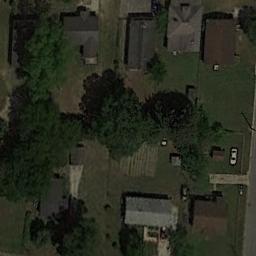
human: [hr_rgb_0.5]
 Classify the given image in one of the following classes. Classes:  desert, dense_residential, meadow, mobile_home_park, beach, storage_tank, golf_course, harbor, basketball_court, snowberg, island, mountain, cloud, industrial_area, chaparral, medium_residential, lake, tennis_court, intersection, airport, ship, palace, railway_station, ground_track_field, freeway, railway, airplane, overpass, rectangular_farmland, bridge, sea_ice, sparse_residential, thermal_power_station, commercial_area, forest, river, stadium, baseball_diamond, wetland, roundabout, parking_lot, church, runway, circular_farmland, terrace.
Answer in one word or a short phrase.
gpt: medium_residential